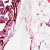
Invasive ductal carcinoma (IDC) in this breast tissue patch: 0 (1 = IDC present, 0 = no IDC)